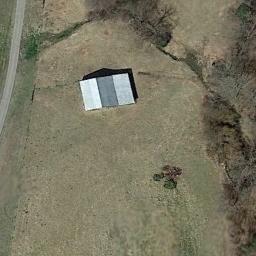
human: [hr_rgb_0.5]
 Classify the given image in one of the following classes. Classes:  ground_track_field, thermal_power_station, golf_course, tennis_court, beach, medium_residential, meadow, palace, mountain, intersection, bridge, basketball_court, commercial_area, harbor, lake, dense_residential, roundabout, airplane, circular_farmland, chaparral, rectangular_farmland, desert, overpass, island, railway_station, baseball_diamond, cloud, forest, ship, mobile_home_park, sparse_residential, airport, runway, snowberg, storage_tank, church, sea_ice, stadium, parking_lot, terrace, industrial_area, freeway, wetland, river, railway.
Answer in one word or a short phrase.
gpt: sparse_residential